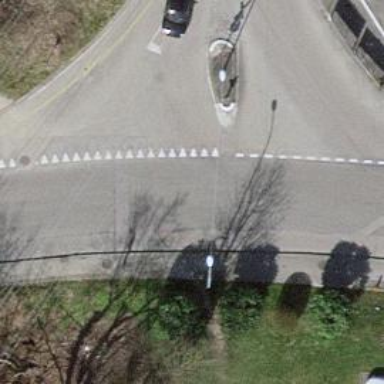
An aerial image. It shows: Tertiary road with asphalt surface. The left side of the road has shared lane for cyclists.